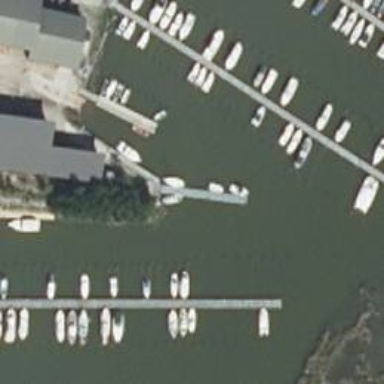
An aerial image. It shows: Man-made pier.